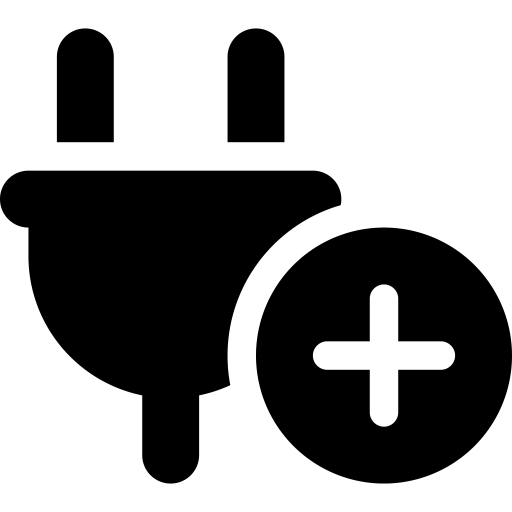
Tags: icon, FontAwesome, fa-icon, solid, plug, circle, plus